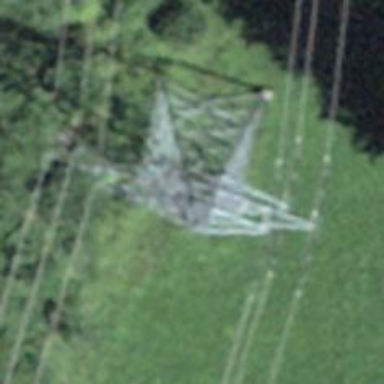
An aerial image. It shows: Towering power structure.